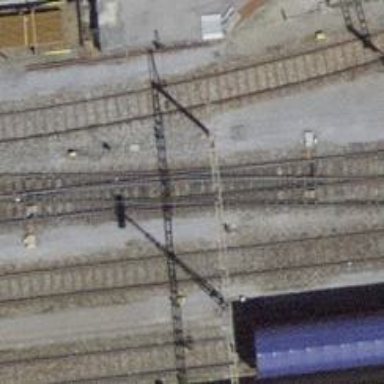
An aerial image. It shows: Railway switch.